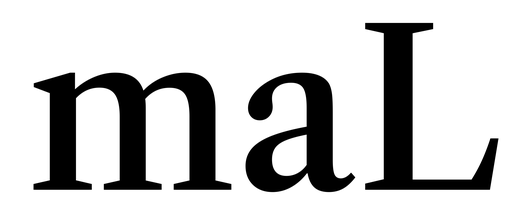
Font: LibreCaslonText_Medium